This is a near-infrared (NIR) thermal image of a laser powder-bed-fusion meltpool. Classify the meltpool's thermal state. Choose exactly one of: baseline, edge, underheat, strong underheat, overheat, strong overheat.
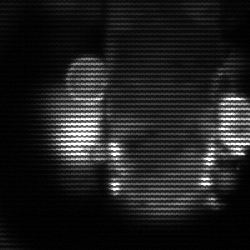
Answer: strong underheat